Question:
Sometimes it show up sometimes it doesn't
I wonder why.
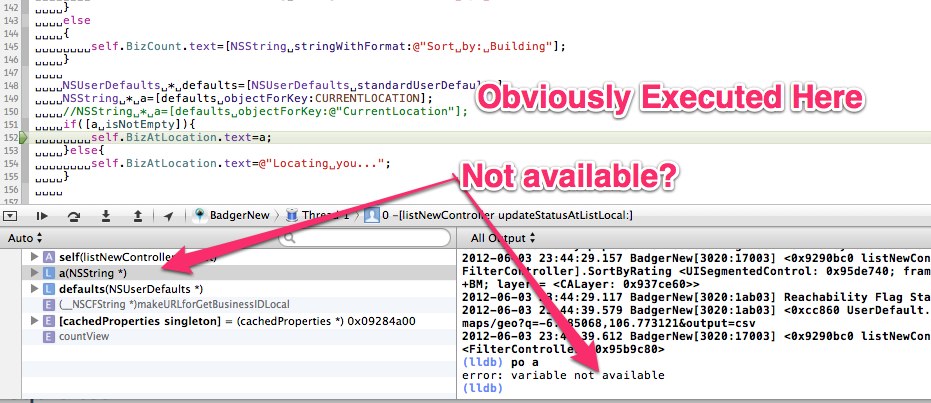
Answer: LLDB appears to be not as good as GDB at showing the correct state of variables - e.g. sometimes, often near the start of methods, LLDB fails to figure out the type of 'self' and you cannot see the instance variables; whereas GDB with the same code is fine.
There are sometimes other reasons; to do with accessing memory, locks, etc.; that a debugger cannot show you variables.
Whether your particular case is LLDB failing or one of those cases when GDB also would fail I cannot say, but if this is hitting you a lot in a particular project switching to GDB might be worth it for the project.